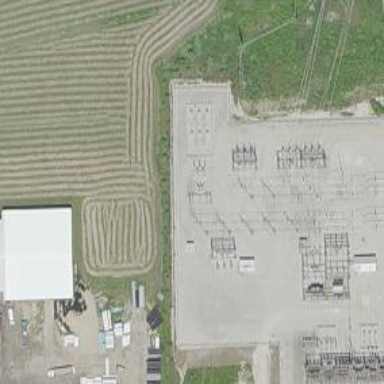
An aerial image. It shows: Switch for power supply.